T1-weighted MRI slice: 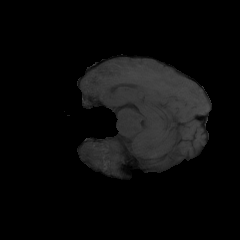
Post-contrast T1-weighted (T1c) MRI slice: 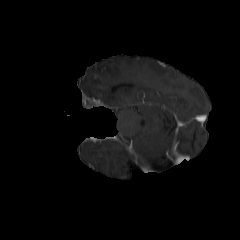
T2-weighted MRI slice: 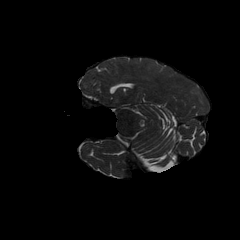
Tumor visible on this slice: no